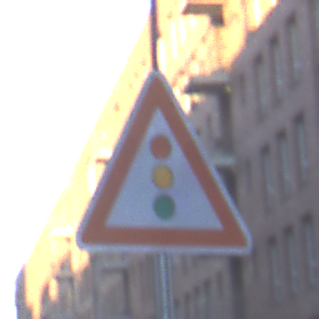
Verkehrszeichen: Lichtzeichenanlage
Umgebung: Outdoor, Urban
Tageszeit: SunriseSunset
Wetter: Clear
Licht: Natural
Jahreszeit: NotSpecified
Kontrast: MediumContrast